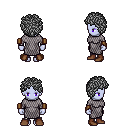
a pixel art fantasy rpg character, female body template, dark elf, purple skin, chain mail, metal pants, gray curly afro hairstyle, leather bracers, brown shoes, four views (front, back, left, right), 2x2 character sprite sheet, small pixel art, hard edges, no anti-aliasing